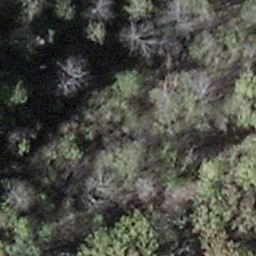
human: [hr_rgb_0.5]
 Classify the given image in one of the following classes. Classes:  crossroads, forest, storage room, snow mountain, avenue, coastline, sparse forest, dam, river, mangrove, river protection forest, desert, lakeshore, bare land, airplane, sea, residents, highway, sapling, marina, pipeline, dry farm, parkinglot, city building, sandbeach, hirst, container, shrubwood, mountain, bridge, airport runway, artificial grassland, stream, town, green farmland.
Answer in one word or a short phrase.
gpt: shrubwood